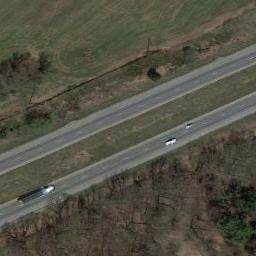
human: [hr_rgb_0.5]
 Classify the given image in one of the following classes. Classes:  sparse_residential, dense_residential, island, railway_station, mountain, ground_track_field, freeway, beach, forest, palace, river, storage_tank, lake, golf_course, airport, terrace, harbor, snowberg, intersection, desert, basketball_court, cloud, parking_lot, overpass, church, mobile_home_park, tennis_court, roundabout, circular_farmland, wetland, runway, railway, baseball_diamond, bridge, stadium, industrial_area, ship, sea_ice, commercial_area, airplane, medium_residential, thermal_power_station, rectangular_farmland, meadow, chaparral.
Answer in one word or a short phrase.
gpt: freeway